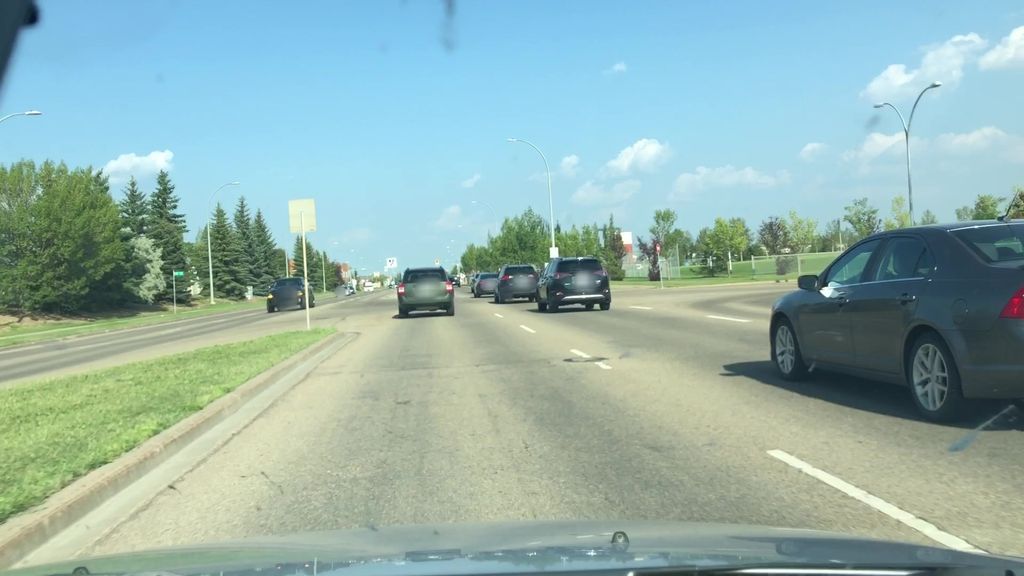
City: edmonton